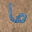
Label: 6